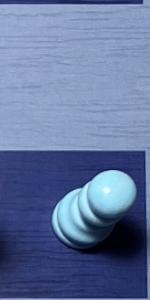
Label: Pawn_White